Field crop: maize
Growth stage: 2
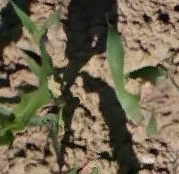
Species: maize